九年级 · 解析几何
(8 分) 如图, 在正方形 $A B C D$ 中, $A B=4, E$ 为 $B C$ 上一点, $F$ 为 $C D$ 上一点, 且 $A E=A F$. 设 $\triangle A E F$ 的面积为 $y, C E=x$.

(1)求 $y$ 关于 $x$ 的函数表达式和自变量 $x$ 的取值范围.

(2)当 $\triangle A E F$ 为正三角形时, 求 $\triangle A E F$ 的面积.

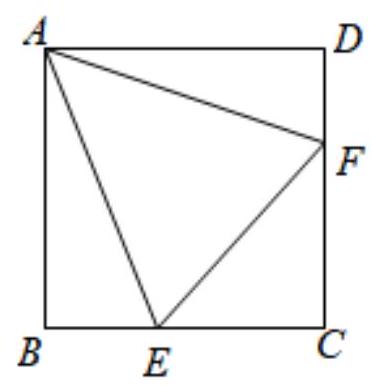
答案:  (1). $y=-\frac{1}{2} x^{2}+4 x$. (2). $32 \sqrt{3}-48$.

【详解】试题分析：（1）根据 $\mathrm{AB}, \mathrm{CE}$ 长度, 利用 $\mathrm{S}_{\triangle A E F}=16-\mathrm{S}_{\triangle A B E}-\mathrm{S}_{\triangle A D F}-\mathrm{S}_{\triangle C E}$ 即可解决.

(2) 根据 $\triangle \mathrm{AEF}$ 为正三角形时得 $\angle B A E=15^{\circ}$, 在 $\mathrm{AB}$ 上取一点 $\mathrm{M}$ 使得 $\mathrm{AM}=\mathrm{ME}$, 则 $\angle \mathrm{MAE}=\angle \mathrm{AEM}=15^{\circ}$, 所以 $\angle \mathrm{BME}=30^{\circ}$, 设 $B E=\mathrm{a}$, 则 $A M=M E=2 a, B M=4-2 x a$, 在 $R T \triangle M B E$利用勾股定理即可求出 $\mathrm{a}$, 进而得出 EC, 再利用（1）结论计算.

试题解析:

(1) $\because$ 四边形 $A B C D$ 为正方形,

$\therefore \angle B=\angle D=90^{\circ}, A B=A D$.

又 $\because A E=A F, \quad \therefore \mathrm{Rt} \triangle A B E \cong \mathrm{Rt} \triangle A D F(H L)$.

$\therefore B E=D F . \therefore C E=C F$.

$\because C E=x, \quad A B=4, \quad \therefore C F=x, \quad B E=D F=4-x$,

$\therefore S_{\triangle} A D F=S_{\triangle} A B E=\frac{1}{2} A B \cdot B E=\frac{1}{2} \times 4 \times(4-x)=8-2 x, \quad S_{\triangle} C E F=\frac{1}{2} C E \cdot C F=\frac{1}{2} x^{2}$,

$\therefore y=S_{\text {正方形 }} A B C D-2 S_{\triangle} A B E-S_{\triangle} C E F=4^{2}-2(8-2 x)-\frac{1}{2} x^{2}=-\frac{1}{2} x^{2}+4 x .(0<\mathrm{x}<4)$

(2)当 $\triangle A E F$ 为正三角形时, $A E=E F$,

$\therefore A E^{2}=E F^{2}$, 即 $16+(4-x)^{2}=2 x^{2}$.

整理, 得 $x^{2}+8 x-32=0$, 解得 $x=-4 \pm 4 \sqrt{3}$.

又 $\because x>0, \quad \therefore x=4 \sqrt{3}-4$.

$\therefore y=-\frac{1}{2} x^{2}+4 x=-\frac{1}{2} \times(4 \sqrt{3}-4)^{2}+4 \times(4 \sqrt{3}-4)=32 \sqrt{3}-48$, 即 $S_{\triangle} A E F=32 \sqrt{3}-48$.

$\therefore$ 当 $\triangle A E F$ 为正三角形时, $\triangle A E F$ 的面积为 $32 \sqrt{3}-48$.